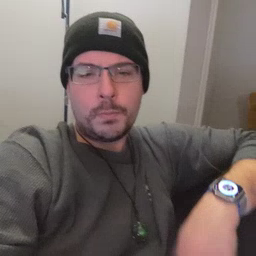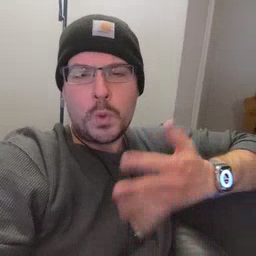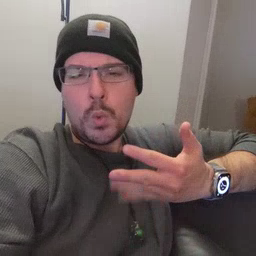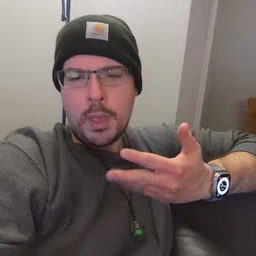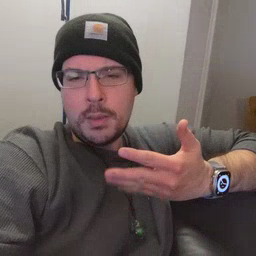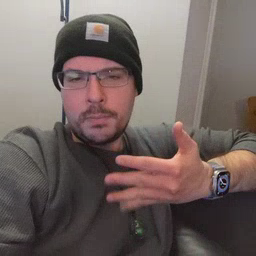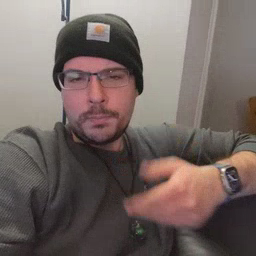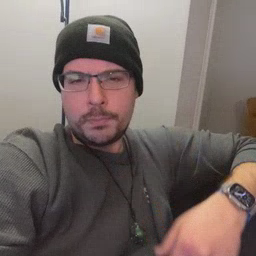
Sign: wait